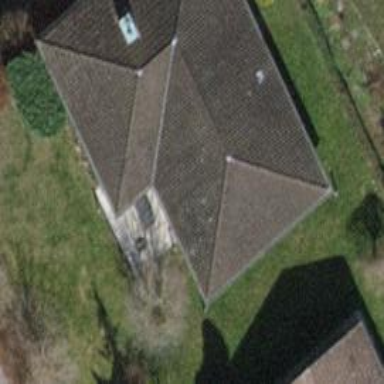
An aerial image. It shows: Detached building with hipped roof shape.